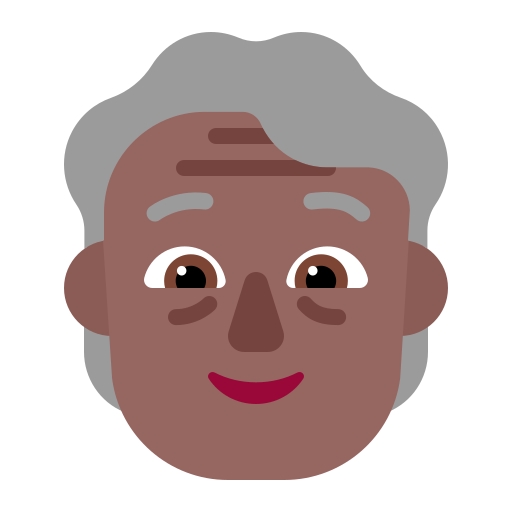
older person flat  dark